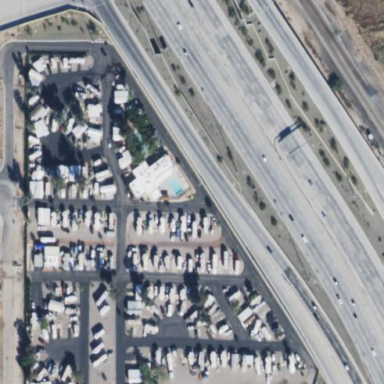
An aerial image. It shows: Residential area known as trailer park.